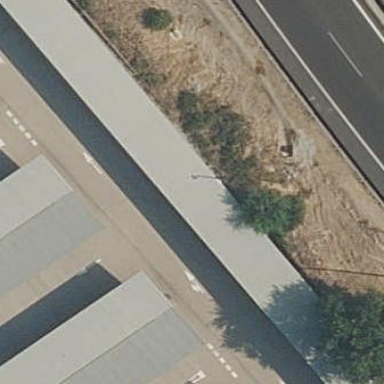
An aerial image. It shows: Carport building.